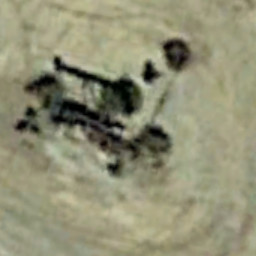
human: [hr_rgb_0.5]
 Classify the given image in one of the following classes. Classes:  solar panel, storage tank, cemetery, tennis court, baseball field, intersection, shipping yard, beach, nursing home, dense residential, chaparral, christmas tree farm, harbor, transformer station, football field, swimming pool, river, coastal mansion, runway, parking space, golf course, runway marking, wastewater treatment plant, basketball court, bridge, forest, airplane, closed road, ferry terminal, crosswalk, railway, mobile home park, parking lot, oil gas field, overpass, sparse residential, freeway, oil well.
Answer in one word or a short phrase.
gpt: oil well